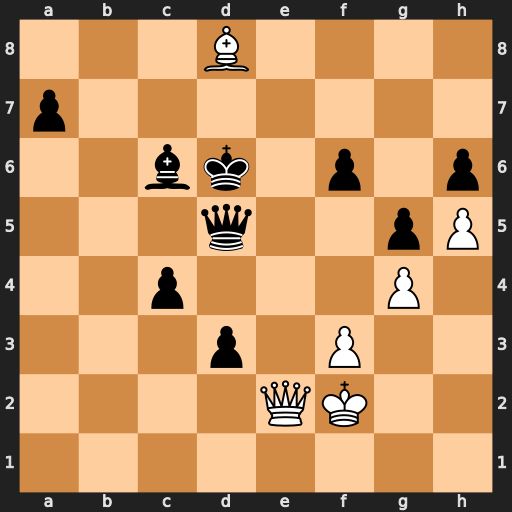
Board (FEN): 3B4/p7/2bk1p1p/3q2pP/2p3P1/3p1P2/4QK2/8
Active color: w
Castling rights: -
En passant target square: -
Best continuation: Qe7#